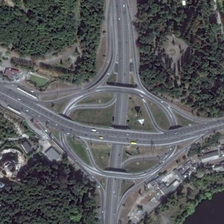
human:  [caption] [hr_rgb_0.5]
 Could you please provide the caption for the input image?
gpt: a viaduct with a circle and lawns is lying among trees near some buildings and a lake .

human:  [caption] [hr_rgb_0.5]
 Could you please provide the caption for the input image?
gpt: this is a complicated traffic facilities with viaducts overpassing thoses roads .

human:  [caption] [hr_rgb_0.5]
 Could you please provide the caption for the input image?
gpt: a viaduct with a circle and lawns is lying among trees near some buildings and a lake .

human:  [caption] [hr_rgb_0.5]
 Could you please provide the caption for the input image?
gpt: many green trees and a pond are near a viaduct .

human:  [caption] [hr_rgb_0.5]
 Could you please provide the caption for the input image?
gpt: many green trees and a pond are near a viaduct .